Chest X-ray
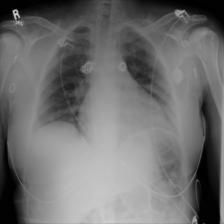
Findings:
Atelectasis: negative
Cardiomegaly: negative
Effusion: negative
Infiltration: negative
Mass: negative
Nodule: negative
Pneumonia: negative
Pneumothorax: negative
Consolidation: negative
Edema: negative
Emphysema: negative
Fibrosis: negative
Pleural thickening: negative
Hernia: negative